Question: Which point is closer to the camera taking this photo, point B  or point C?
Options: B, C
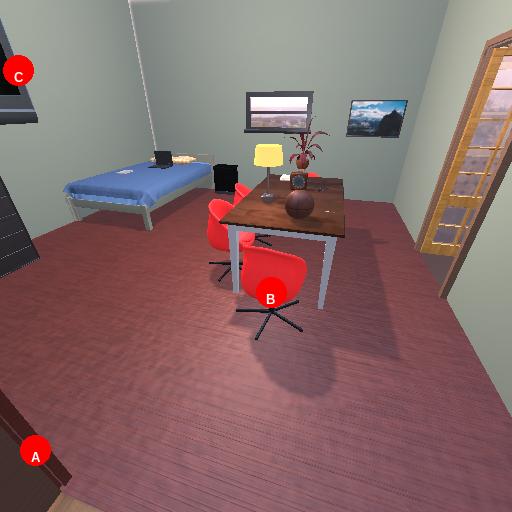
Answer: B